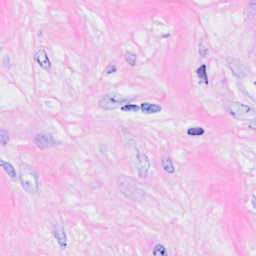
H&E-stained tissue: Breast